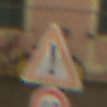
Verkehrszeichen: Gefahrenstelle
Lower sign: Geschwindigkeit40
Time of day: Night
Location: Outdoor (Urban)
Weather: PartlyCloudy
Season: NotSpecified
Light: Artificial